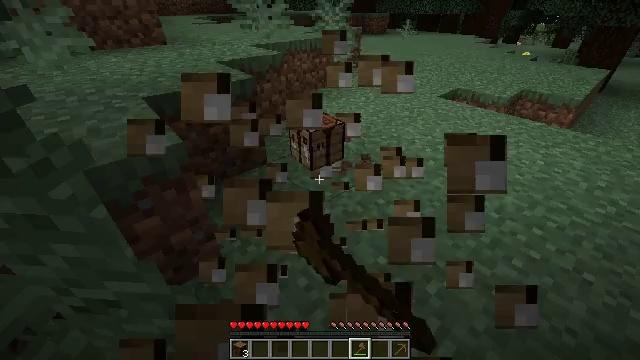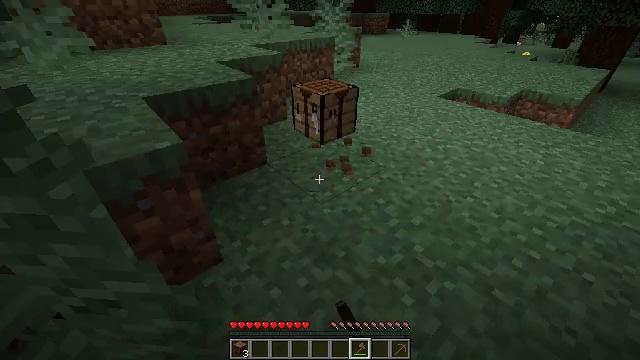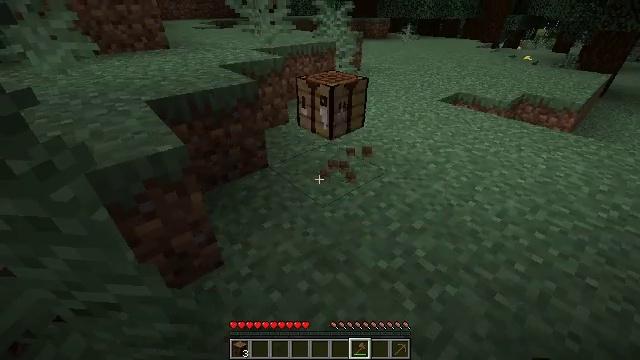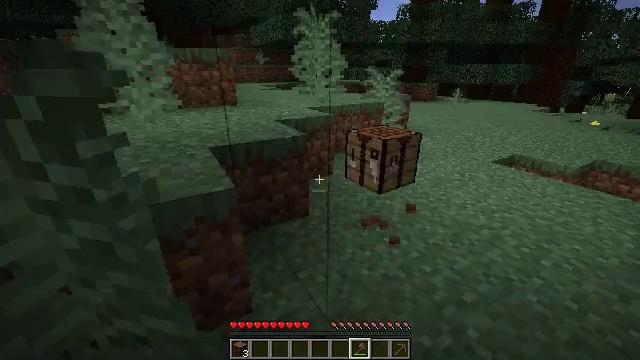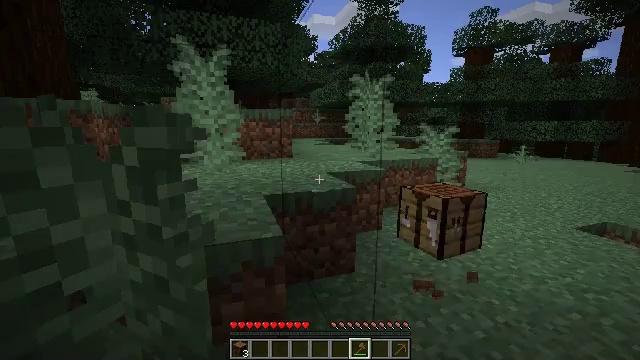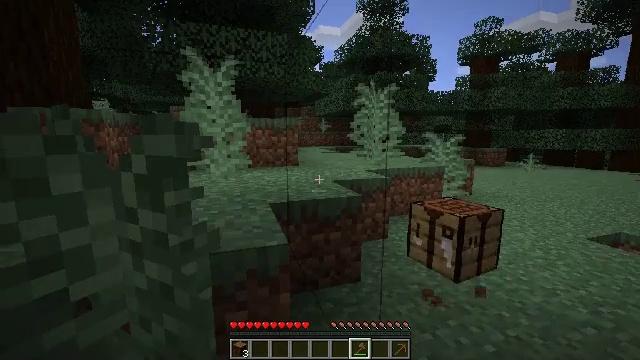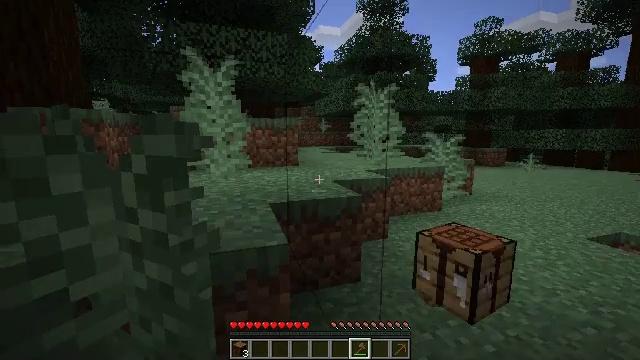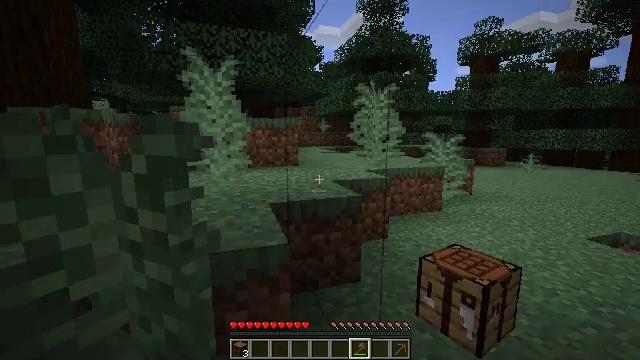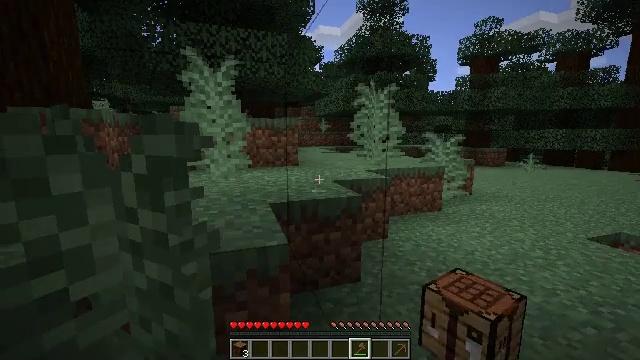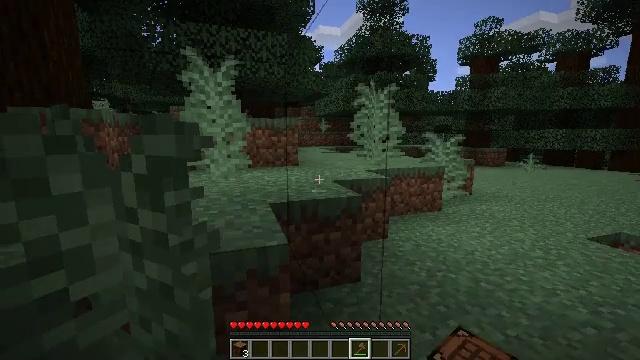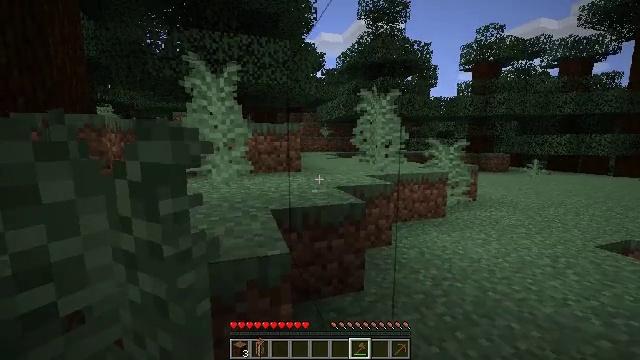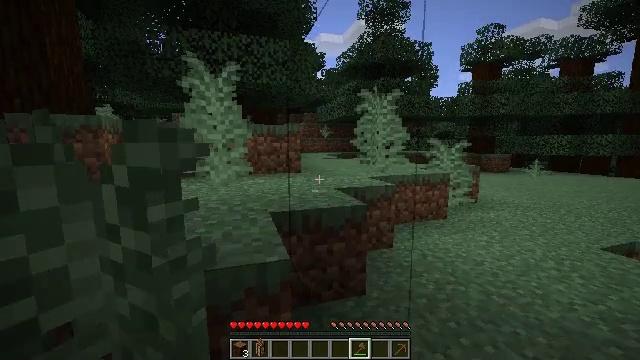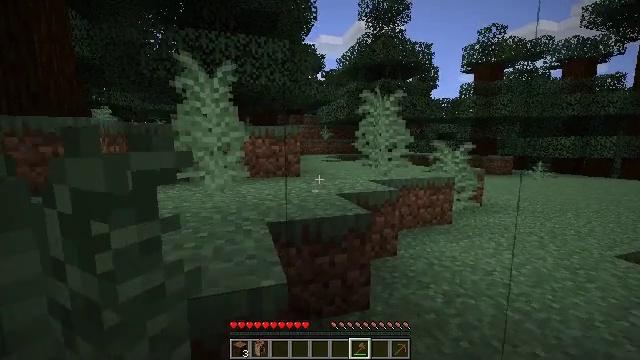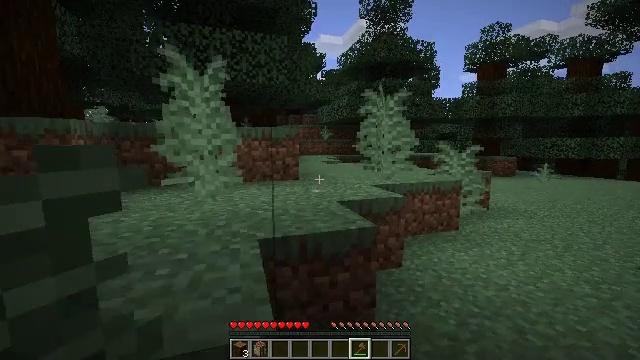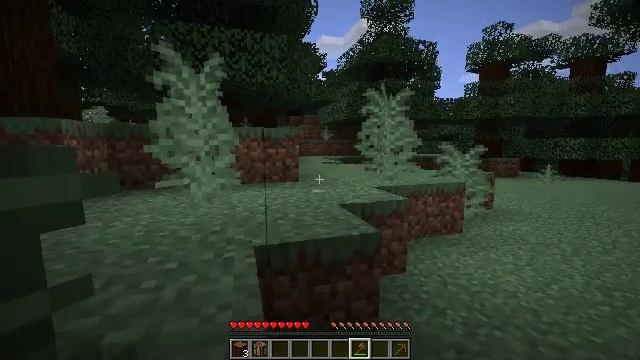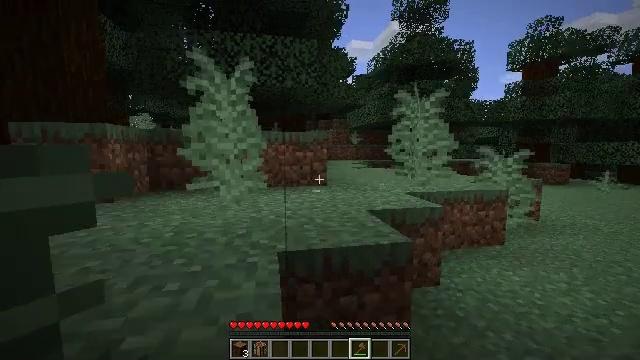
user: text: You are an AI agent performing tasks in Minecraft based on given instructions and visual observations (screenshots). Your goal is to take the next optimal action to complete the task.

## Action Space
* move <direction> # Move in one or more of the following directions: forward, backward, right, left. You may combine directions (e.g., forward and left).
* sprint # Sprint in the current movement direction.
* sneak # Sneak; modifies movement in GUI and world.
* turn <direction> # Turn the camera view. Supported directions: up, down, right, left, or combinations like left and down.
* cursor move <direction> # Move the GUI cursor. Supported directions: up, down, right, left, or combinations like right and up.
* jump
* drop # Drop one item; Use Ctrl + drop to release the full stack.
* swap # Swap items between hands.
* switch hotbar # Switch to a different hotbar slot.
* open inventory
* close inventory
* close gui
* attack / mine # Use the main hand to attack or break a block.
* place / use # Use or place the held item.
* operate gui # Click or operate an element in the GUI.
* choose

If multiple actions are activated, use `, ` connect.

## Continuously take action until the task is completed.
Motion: motion action
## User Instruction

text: Break the spruce log from the tree.
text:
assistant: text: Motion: attack / mine
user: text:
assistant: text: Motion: attack / mine
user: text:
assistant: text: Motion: turn left and up
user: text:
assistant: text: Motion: turn left and up
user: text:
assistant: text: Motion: turn left and up
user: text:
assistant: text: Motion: no_op
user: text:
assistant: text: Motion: no_op
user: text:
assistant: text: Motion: no_op
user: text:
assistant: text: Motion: no_op
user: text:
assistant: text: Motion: move forward, turn up
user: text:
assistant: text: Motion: move forward
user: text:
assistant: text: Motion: move forward
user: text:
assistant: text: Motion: move forward
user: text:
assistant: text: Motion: no_op
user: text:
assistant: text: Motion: turn left
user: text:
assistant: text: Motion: turn left and up
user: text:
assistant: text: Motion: turn left and up
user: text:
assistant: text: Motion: turn left
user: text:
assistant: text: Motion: no_op
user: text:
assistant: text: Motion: move forward
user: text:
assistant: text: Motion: move forward, jump
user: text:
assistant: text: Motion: move forward, jump
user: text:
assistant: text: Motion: move forward, jump
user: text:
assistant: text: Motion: move forward, turn right and down, jump
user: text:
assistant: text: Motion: move forward, turn right and down, jump
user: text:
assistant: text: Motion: move forward, turn right and down
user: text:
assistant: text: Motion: move forward, turn right and down
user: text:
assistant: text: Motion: move forward
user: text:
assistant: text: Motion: move forward
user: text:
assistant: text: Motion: move forward, turn left